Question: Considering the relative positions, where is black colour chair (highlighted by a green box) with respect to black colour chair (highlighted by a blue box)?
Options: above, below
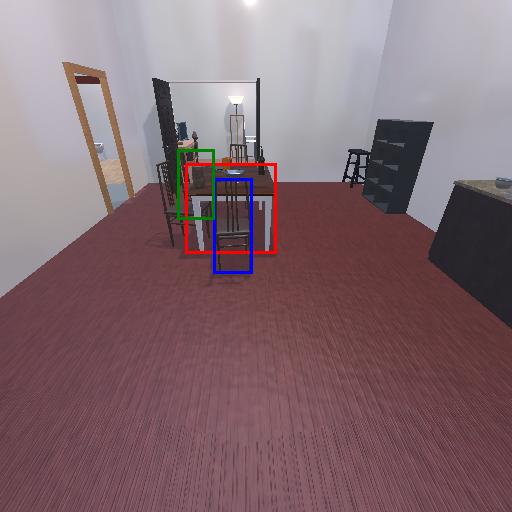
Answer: above